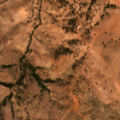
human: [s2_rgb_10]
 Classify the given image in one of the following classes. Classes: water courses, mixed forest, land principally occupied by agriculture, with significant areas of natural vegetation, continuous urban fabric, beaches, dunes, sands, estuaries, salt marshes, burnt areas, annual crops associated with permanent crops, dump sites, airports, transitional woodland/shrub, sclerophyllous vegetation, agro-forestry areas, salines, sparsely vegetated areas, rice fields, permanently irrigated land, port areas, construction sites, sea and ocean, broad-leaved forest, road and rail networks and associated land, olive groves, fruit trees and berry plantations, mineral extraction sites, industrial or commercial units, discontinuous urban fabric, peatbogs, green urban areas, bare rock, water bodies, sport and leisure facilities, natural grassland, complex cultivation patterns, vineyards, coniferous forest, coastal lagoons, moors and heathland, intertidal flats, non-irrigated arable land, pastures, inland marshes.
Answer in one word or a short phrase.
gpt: non-irrigated arable land, olive groves, agro-forestry areas, transitional woodland/shrub